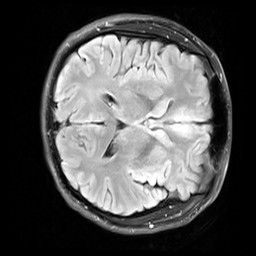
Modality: FLAIR
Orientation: axial
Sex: male
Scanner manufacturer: siemens
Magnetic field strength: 3 T
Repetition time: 10 s
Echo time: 0.09 s